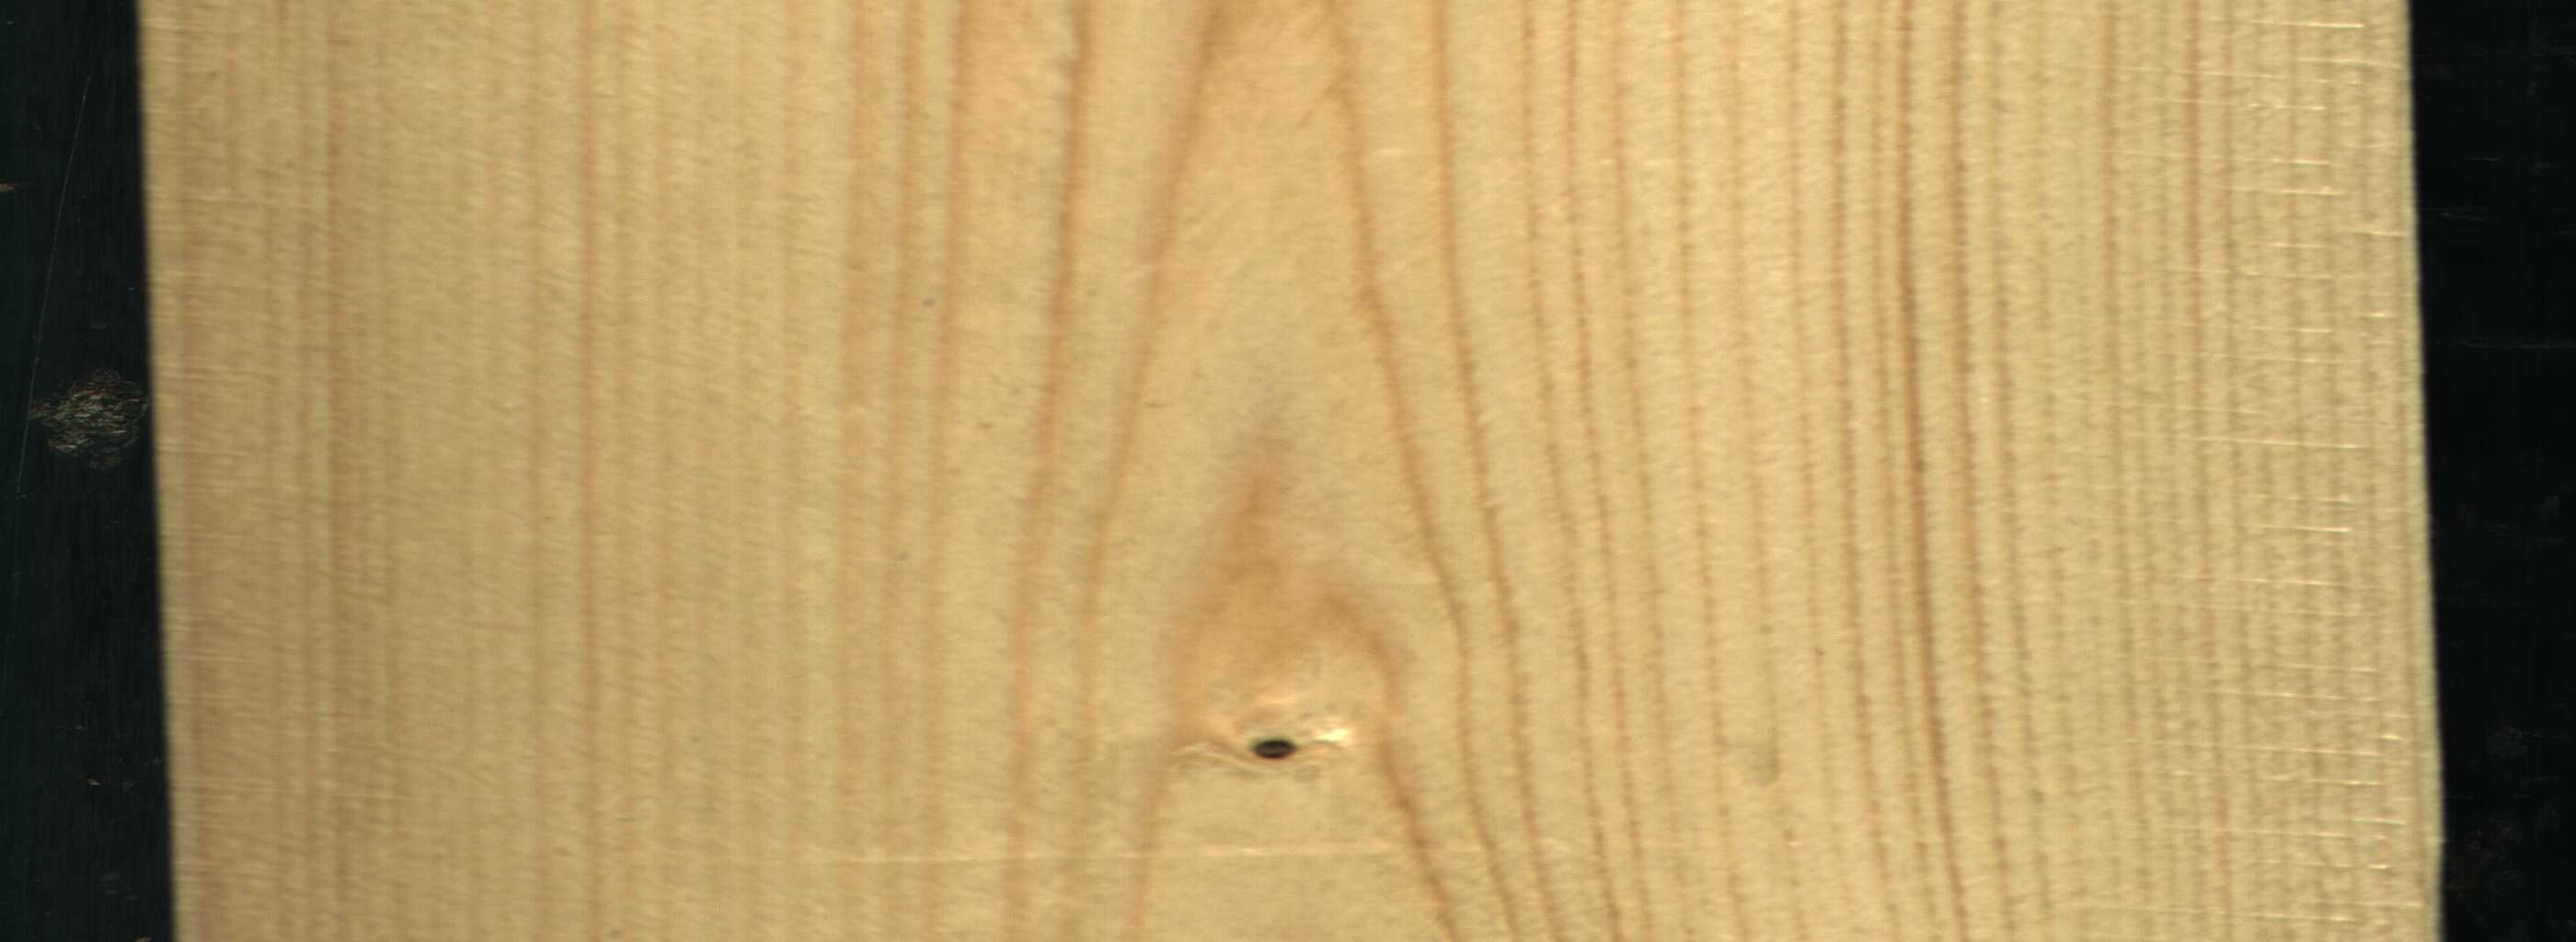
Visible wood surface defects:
Dead_Knot